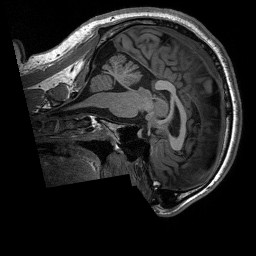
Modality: T1w
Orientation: sagittal
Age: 27
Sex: male
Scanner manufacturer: siemens
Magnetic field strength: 3 T
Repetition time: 2.3 s
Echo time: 0.00197 s